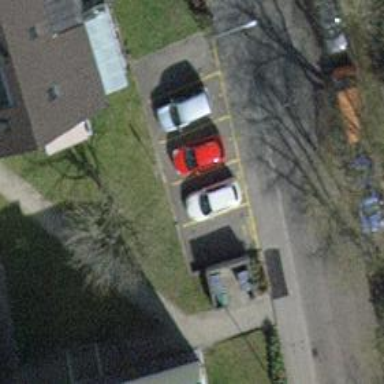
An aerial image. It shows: Car-sharing service available at this location.